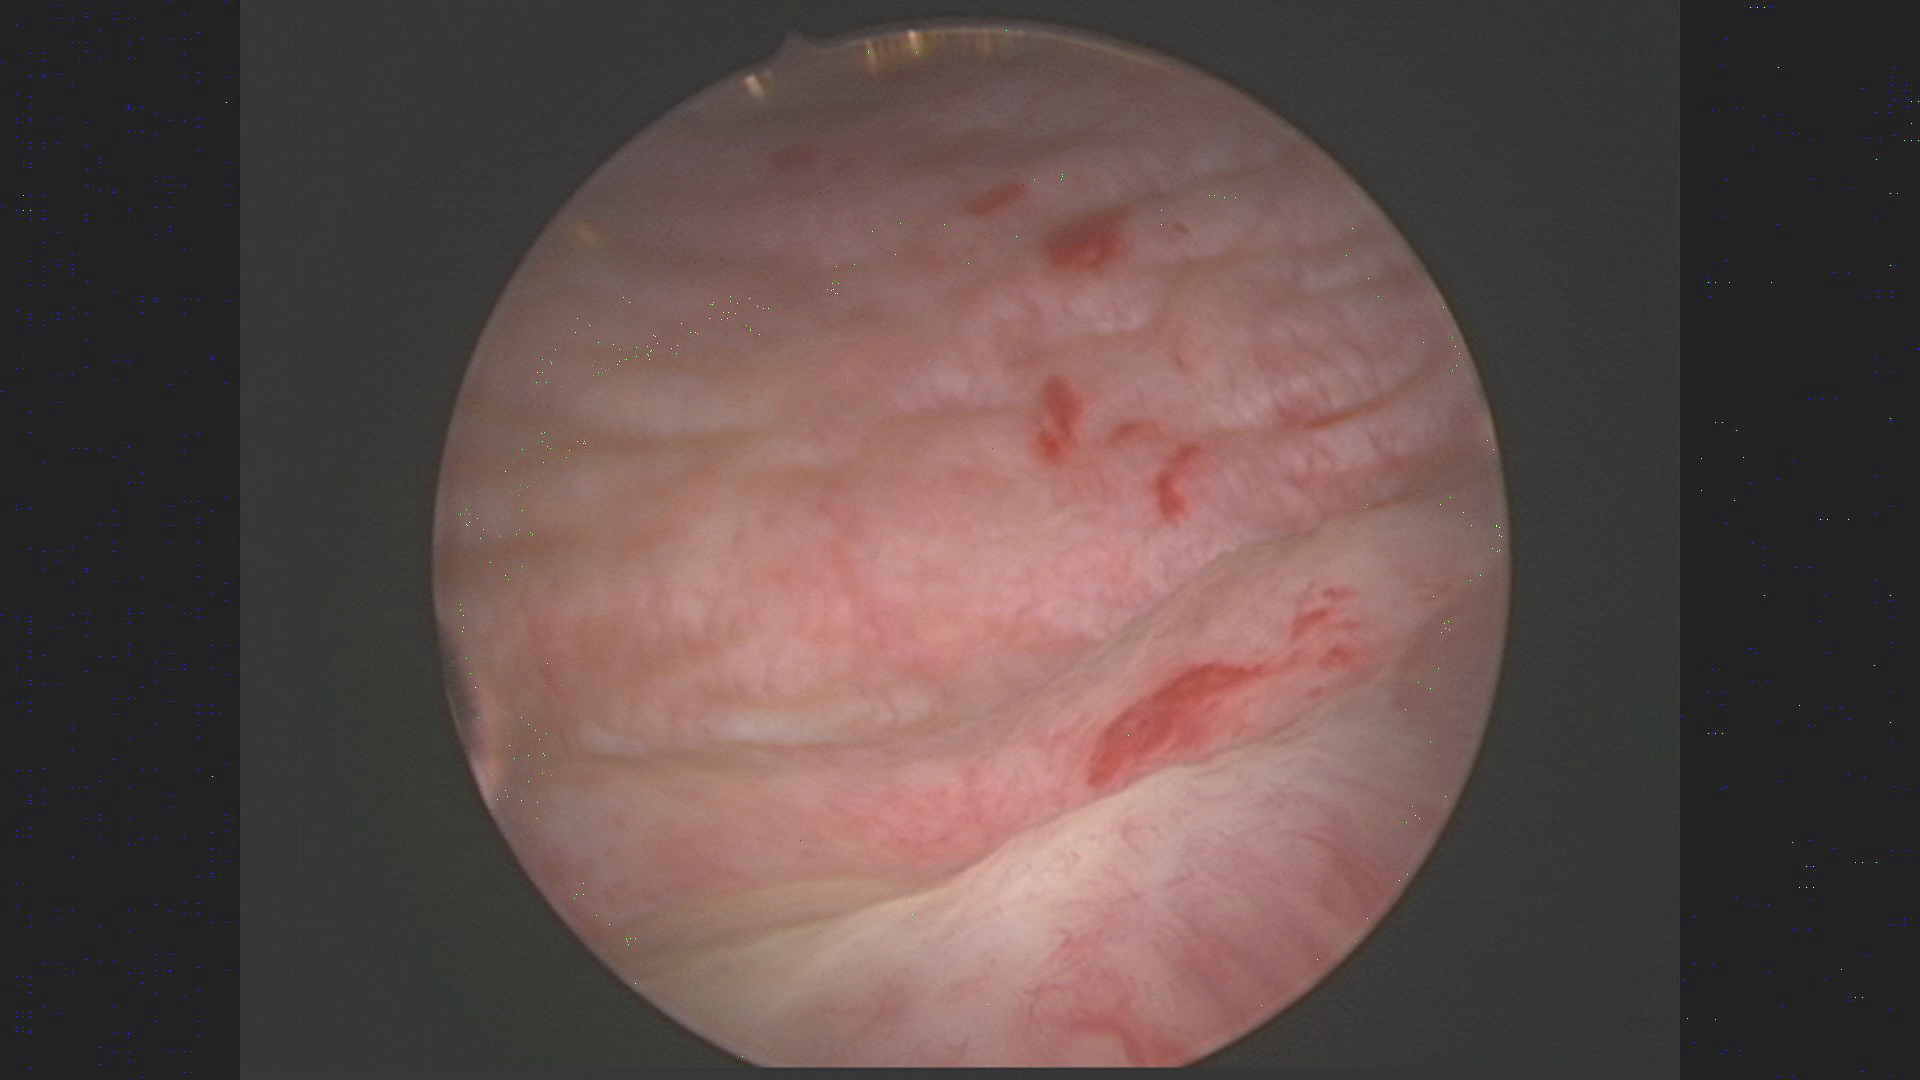
Modality: WLC
Class: Malignant
Subclass: HighGradePapillary
Lesion: L1
Stage: T1
Morphology: Non-papillary
Bladder cancer association: Yes